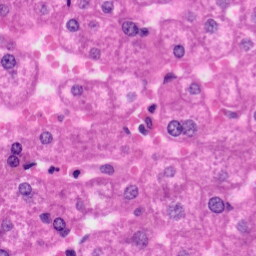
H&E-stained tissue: Liver